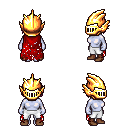
a pixel art fantasy rpg character, female body template, dark elf, purple skin, red tattered cape, white pants, white blonde bangs hairstyle, gold helm, brown shoes, four views (front, back, left, right), 2x2 character sprite sheet, small pixel art, hard edges, no anti-aliasing